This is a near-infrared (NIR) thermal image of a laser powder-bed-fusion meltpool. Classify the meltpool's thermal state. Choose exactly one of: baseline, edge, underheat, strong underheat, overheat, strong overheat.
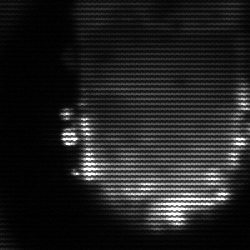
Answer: baseline